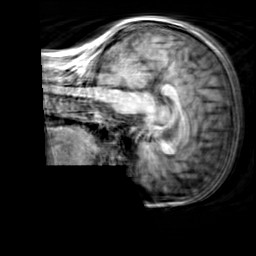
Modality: T1w
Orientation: sagittal
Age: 28
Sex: female
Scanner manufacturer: siemens
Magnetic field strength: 3 T
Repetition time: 2.3 s
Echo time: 0.00303 s